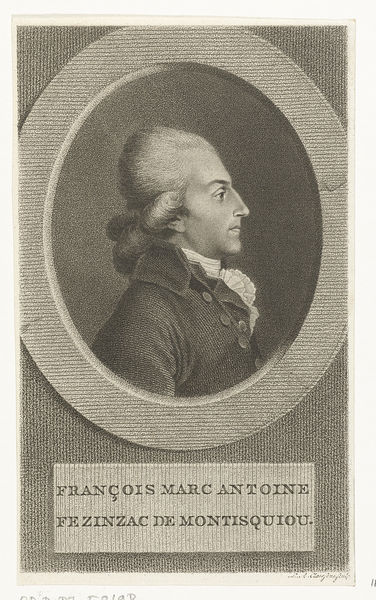
Titel: Portret van François-Xavier-Marc-Antoine de Montesquiou-Fézensac
Künstler: Lambertus Antonius Claessens
Standort: Amsterdam
Institution: Rijksmuseum
Schlagwörter: homme, portrait, gravure, french, revolution, profil, history, veste, ovale, royalty, perruque, médaillon, écrivain, cadre, cravate, auteur, monarch, the, research, mozart, discovered, montesquieu, françois marc antoine, revoluition